Question: I'm using Codlfusion 9's StructDelete() method to remove a value from a cookie. But after using
'''
StructDelete(cookie,"selector12")
'''
I'm getting a value of for despite it
This is the code I'm using:
'''
<cfdump var="#cookie#">
<!--- kill any existing selector cookie when looking at a profile --->
<cfset structDelete(cookie,'selector#URL.clk#')>
<cfdump var="selector#URL.clk#">
<cfdump var="#cookie#">
'''
To give the following output:

Does StructDelete actually just set blank values? Or have I missed something obvious and simple... again
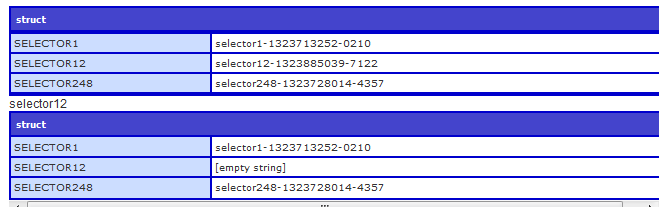
Answer: The behavior of StructDelete() when applied to the COOKIE structure pushes the following header to your browser:
'''
Set-Cookie SELECTOR12=;expires=Wed, 14-Dec-2011 10:06:02 GMT;path=/
'''
which in turn will (for the remainder of the life of that request) produce a browser cookie with a blank value -- which mimics the behavior you're seeing when calling cfdump on that COOKIE structure.
This is simply a side-effect of dealing with the COOKIE structure, which in reality, wraps access to your browser's cookies--and is therefore limited by how cookies are defined/managed in web-browsers.